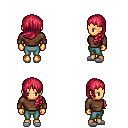
a pixel art fantasy rpg character, female body template, human, tanned skin, brown long-sleeve shirt, teal pants, ruby red left-swept hairstyle, white slippers, four views (front, back, left, right), 2x2 character sprite sheet, small pixel art, hard edges, no anti-aliasing